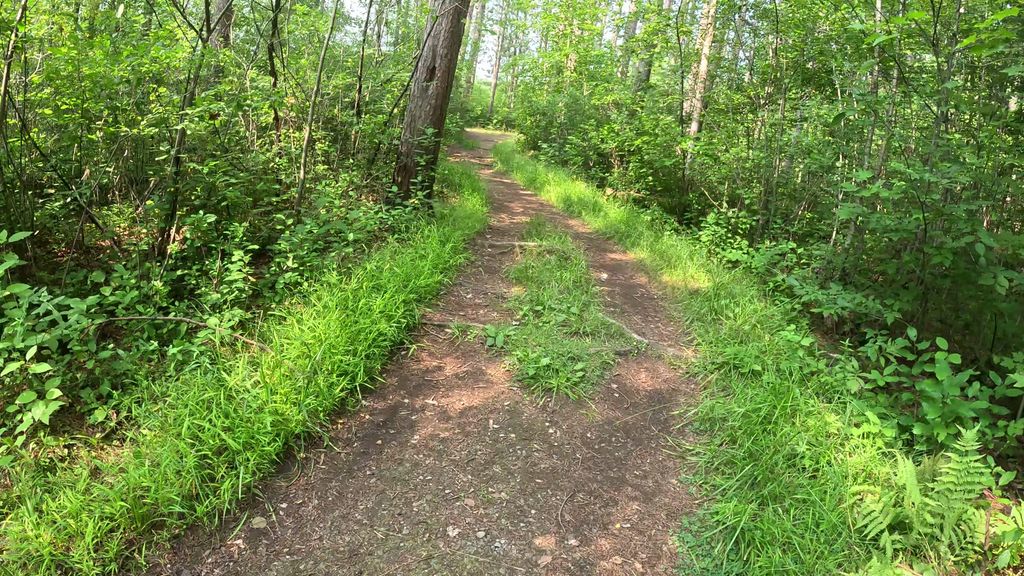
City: ottawa-gatineau